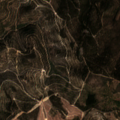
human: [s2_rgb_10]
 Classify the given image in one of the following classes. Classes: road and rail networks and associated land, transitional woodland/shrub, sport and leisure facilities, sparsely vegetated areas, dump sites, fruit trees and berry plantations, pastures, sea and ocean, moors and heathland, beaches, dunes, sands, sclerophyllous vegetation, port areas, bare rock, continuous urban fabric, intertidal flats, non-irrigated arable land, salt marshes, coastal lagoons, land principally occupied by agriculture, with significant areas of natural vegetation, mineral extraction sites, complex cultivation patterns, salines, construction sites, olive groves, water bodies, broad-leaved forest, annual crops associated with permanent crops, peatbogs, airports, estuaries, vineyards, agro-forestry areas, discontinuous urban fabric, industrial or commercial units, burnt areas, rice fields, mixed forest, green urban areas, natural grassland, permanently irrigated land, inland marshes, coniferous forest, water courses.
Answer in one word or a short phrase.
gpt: broad-leaved forest, transitional woodland/shrub